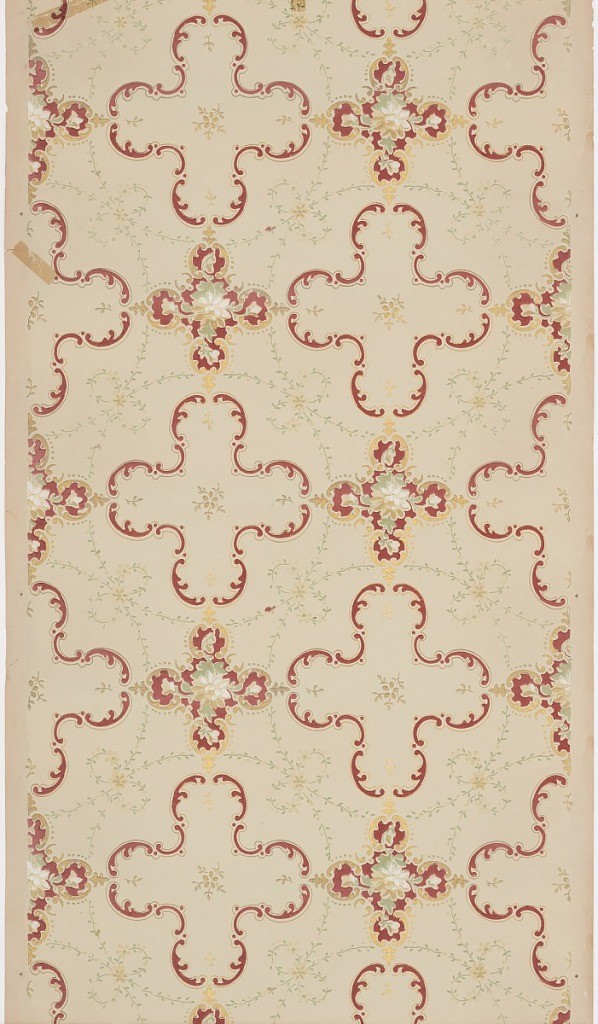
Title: Ceiling paper
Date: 1905–1915
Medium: Machine-printed paper
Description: Thick red C-scrolls that form bulbous crosses. Connecting the thick red C-scrolls to one another are metallic gold, red, and green floral designs with pin dots. In the negative space, between the repeating symmetrical bulbous cross decorations, are delicate green garlands that create a thin floral bow. Printed on a light tan background.